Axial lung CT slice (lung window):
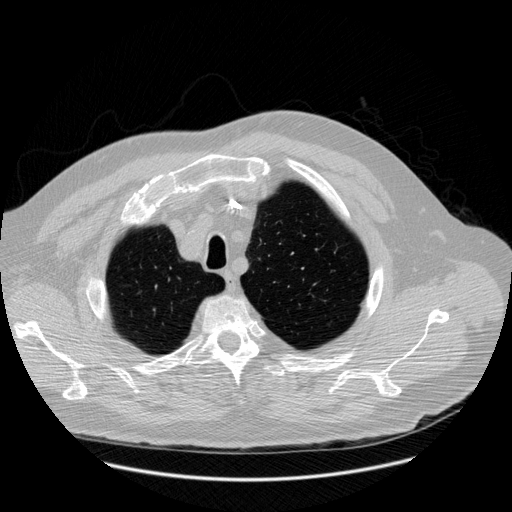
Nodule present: no